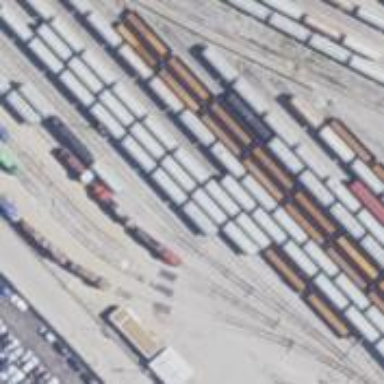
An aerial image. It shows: Railway yard in service.